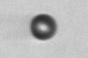
Label: bead